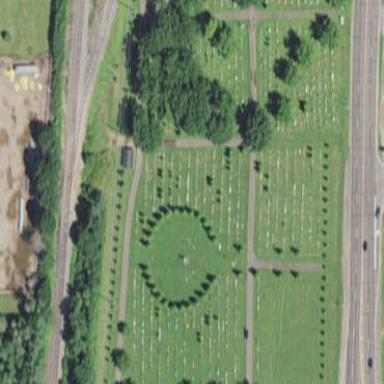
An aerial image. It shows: Cemetery.